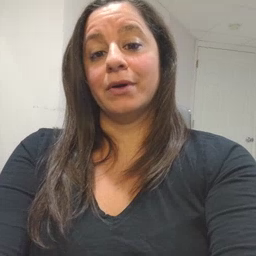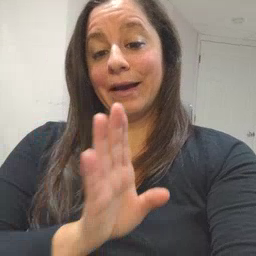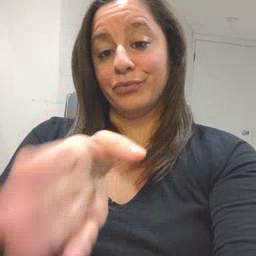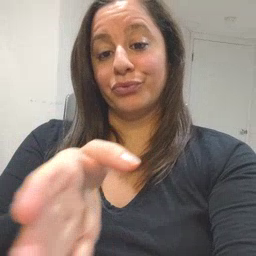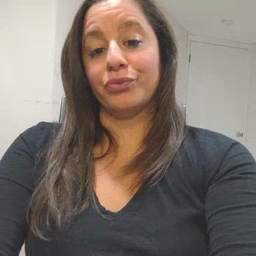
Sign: after